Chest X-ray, PA view. Patient: 56 years old, sex M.
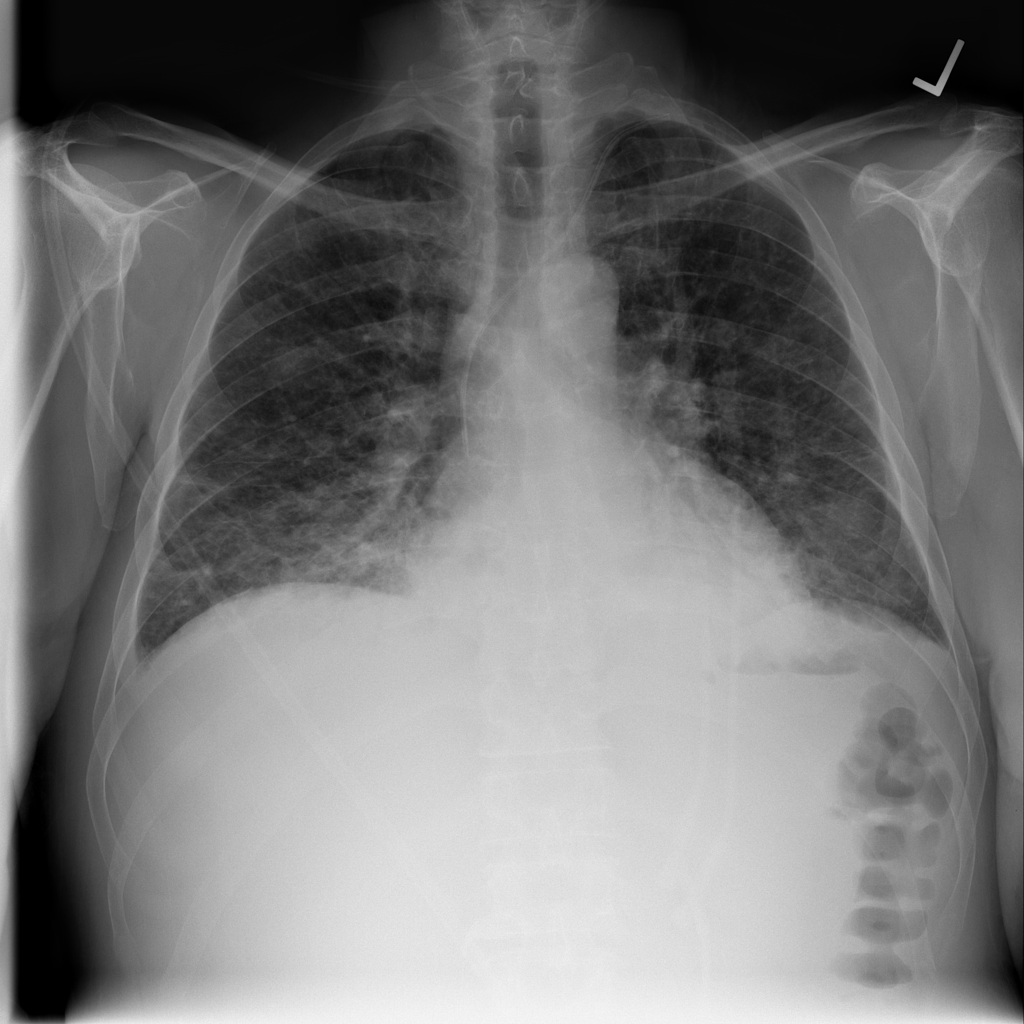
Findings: Effusion, Pneumonia